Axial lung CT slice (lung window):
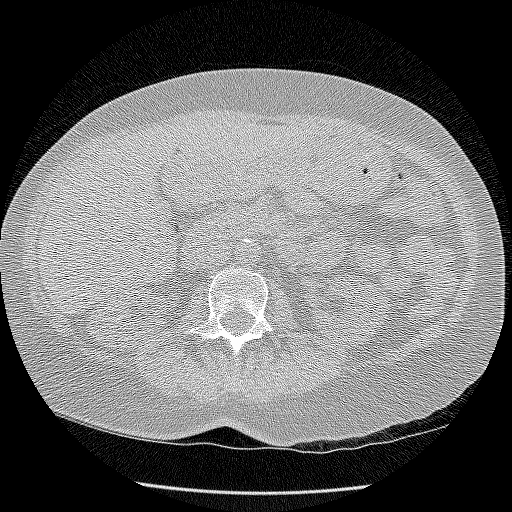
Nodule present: no